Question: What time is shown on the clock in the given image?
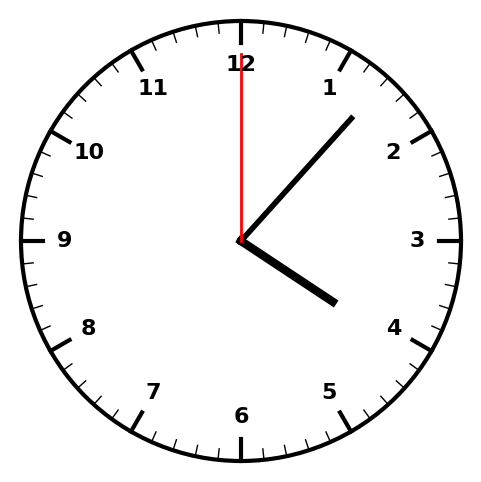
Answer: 04:07:00